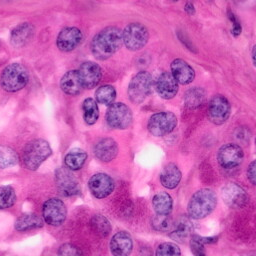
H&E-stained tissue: Pancreatic